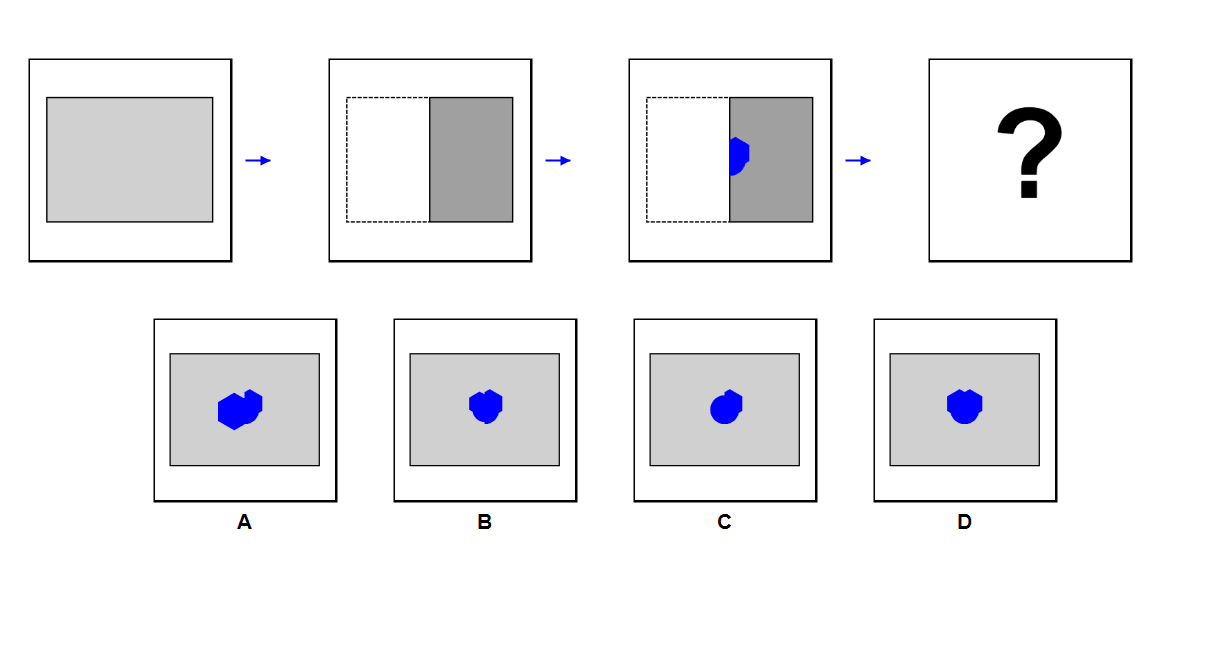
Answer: D